Chest X-ray. View position: PA
Patient age: 15
Patient sex: F
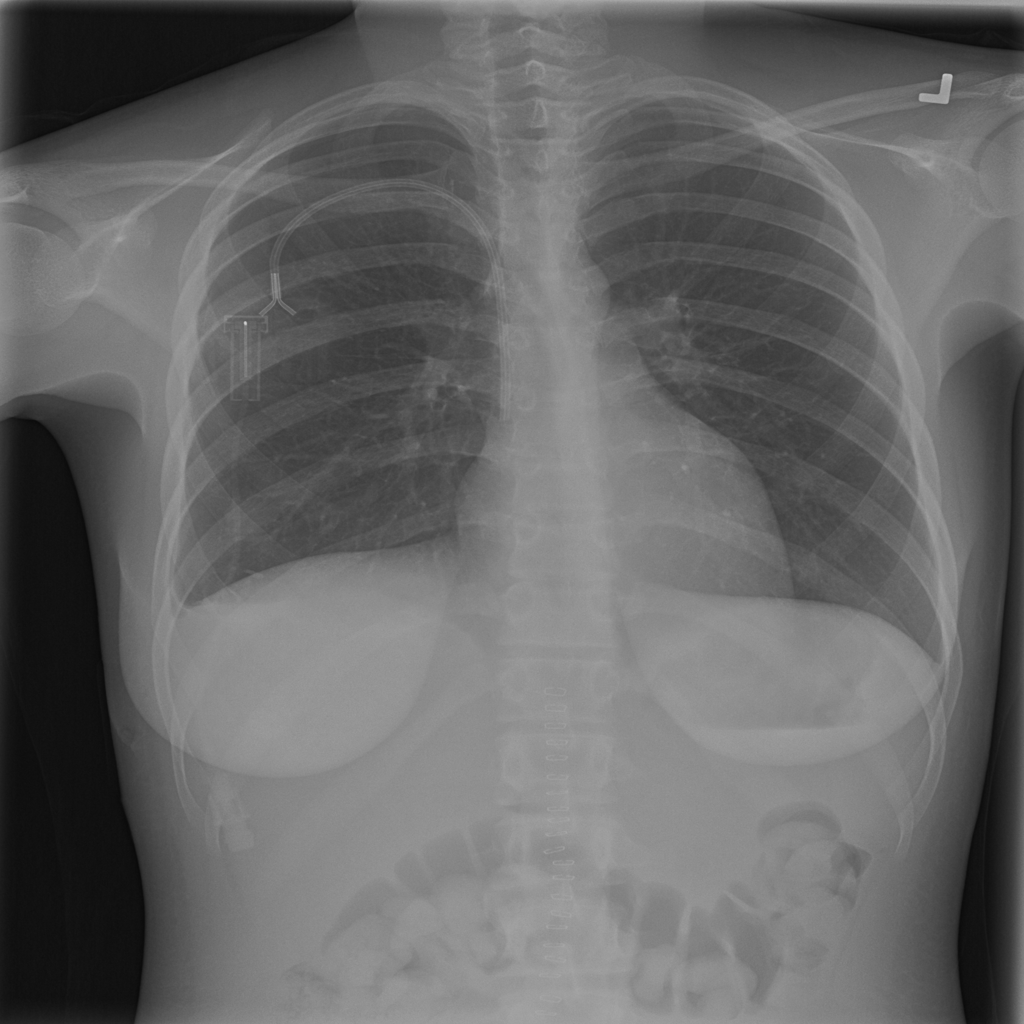
Finding: Pneumothorax